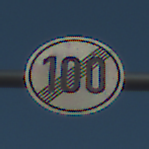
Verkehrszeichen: EndeGeschwindigkeit100
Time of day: MorningAfternoon
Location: Outdoor (Nature)
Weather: Clear
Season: NotSpecified
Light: Natural